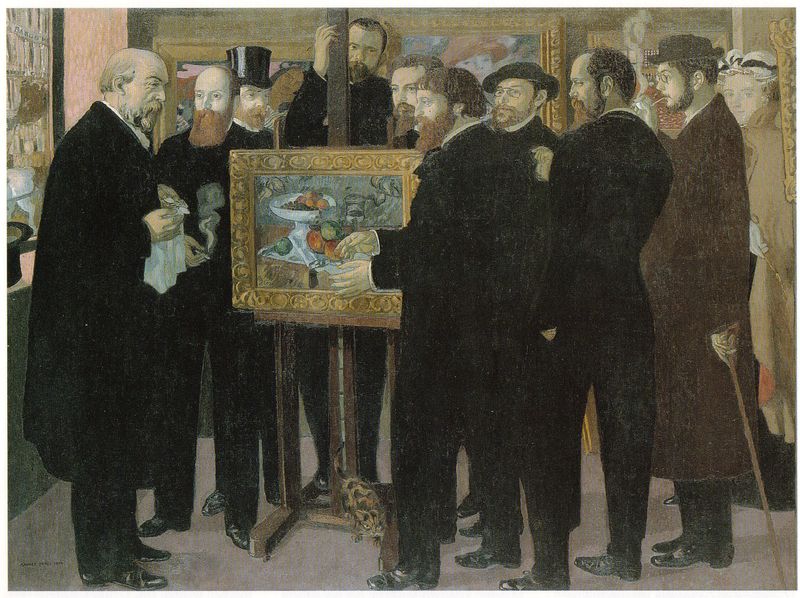
Titel: Hommage à Cézanne
Künstler: Maurice Denis
Standort: Paris
Institution: Musée d'Orsay
Schlagwörter: gemälde, gruppe, cezanne, braun, fenster, frau, hut, männer, schwarz, weiss, ölbild, dame, obst, tier, tuch, herren, malerei, zylinder, anzug, anzüge, bart, bärte, präsentation, rahmen, bild, goldrahmen, gruppenportrait, portrait, qualm, gold, haare, händler, zilinder, handel, stock, stilleben, stillleben, bilder, schuhe, salon, rauchen, zigarre, glatze, atelier, maler, manet, staffelei, klinger, galerie, katze, künstler, brille, kunst, betrachten, ausstellung, zigarrette, auktion, kunsthändler, enthüllung, sezession, secession, akademie, vereinigung, freunde, begutachtung, kunstwerke, malerkollegen, anzugträger, ateleir, künstlerkollegen